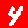
Digit: 4